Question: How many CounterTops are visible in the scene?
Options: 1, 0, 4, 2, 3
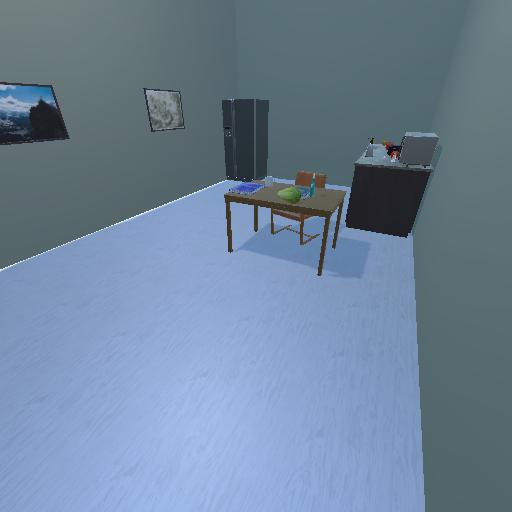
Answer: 1